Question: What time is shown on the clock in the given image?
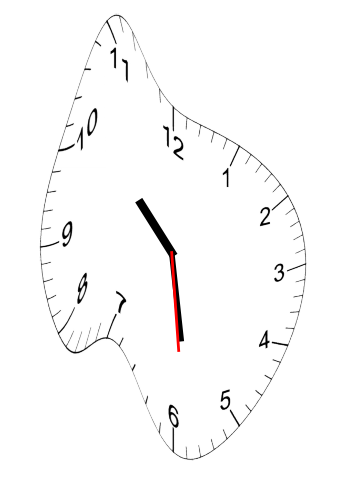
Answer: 10:28:29